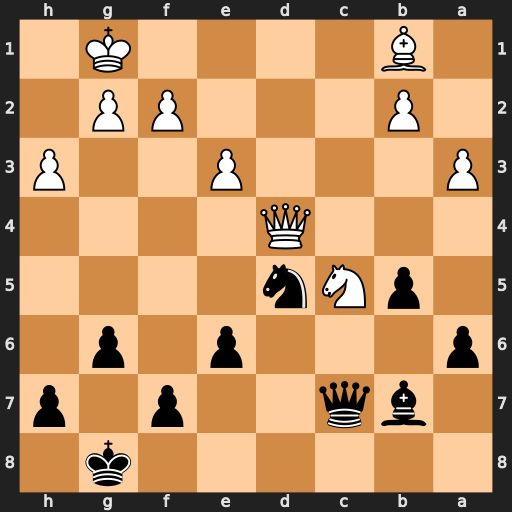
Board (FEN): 6k1/1bq2p1p/p3p1p1/1pNn4/3Q4/P3P2P/1P3PP1/1B4K1
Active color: b
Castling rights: -
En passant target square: -
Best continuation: e5 Qe4 Qxc5